【题型】填空题　【知识点】解析几何　【难度】medium
古希腊数学家阿波罗尼奥斯用不同的平面截同一圆锥，得到了三种圆锥曲线，其中的一种如图所示.用过$M$点且垂直于圆锥底面的平面截两个全等的对顶圆锥得到双曲线的一部分，已知高$|PO|=2$，底面圆的半径为$4$，$M$为母线$PB$的中点，平面与底面的交线$EF \perp AB$，则双曲线两渐近线所夹锐角的余弦值为\underline{\quad\quad\quad}

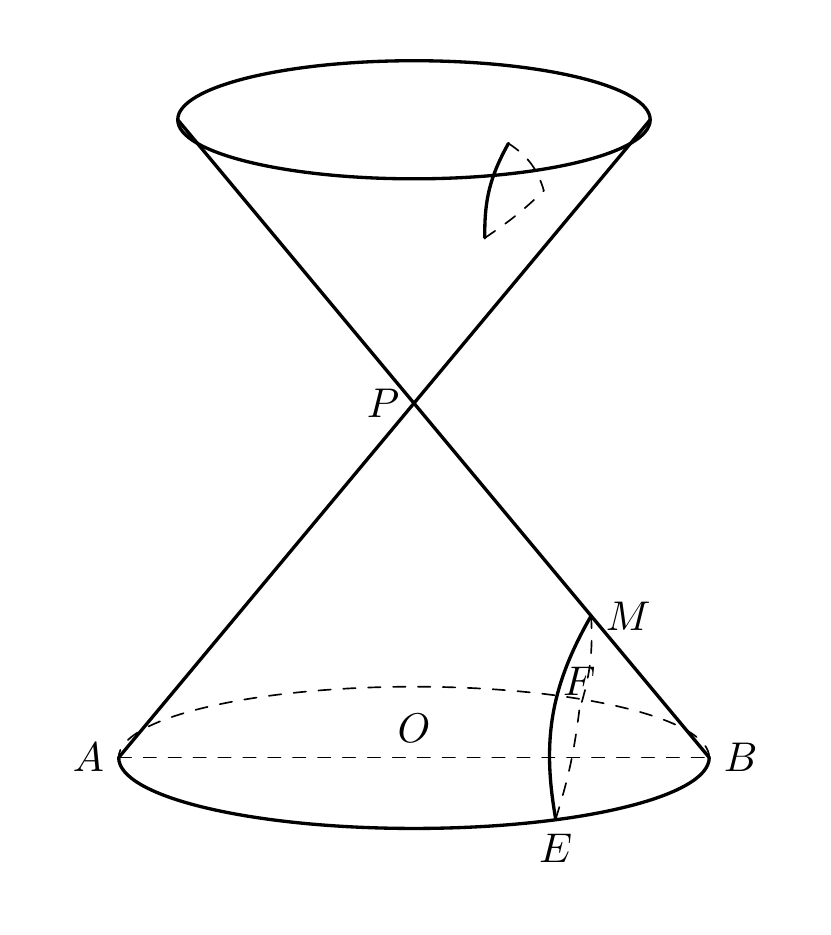
【解答】
\noindent 【答案】$\boldsymbol{\frac{3}{5}}$ / 0.6

\noindent 【知识点】根据$\boldsymbol{a}$、$\boldsymbol{b}$、$\boldsymbol{c}$求双曲线的标准方程、已知方程求双曲线的渐近线

\noindent 【分析】以过$M$点且垂直于圆锥底面的平面的中心为原点，平行于圆锥的轴为$x$轴建立坐标系，求出$M$,$E$坐标代入双曲线方程，进而求得渐近线方程，先求出两渐近线所夹锐角的正切值，再求余弦值即可.

\noindent 【详解】设$EF$交$OB$于$N$，

\noindent 以过$M$点且垂直于圆锥底面的平面的中心为原点，平行于圆锥的轴为$x$轴建立如图所示坐标系，

\noindent 因为圆锥的高$|PO|=|O'N|=2$，$M$是$PB$中点，且截面垂直于底面，

\noindent 所以$|MN|=\frac{1}{2}|PO|=1$，所以$M(1,0)$，

\noindent 又因为底面圆半径$|OB|=4$，

\noindent 所以$|ON|=\frac{1}{2}|OB|=2$，$|EN|=\sqrt{|OE|^2-|ON|^2}=2\sqrt{3}$，所以$E(2,2\sqrt{3})$，

\noindent 设双曲线方程为$\frac{x^2}{a^2}-\frac{y^2}{b^2}=1$，将$M(1,0)$，$E(2,2\sqrt{3})$，代入解得
\[
\begin{cases}
a=1 \\
b=2
\end{cases}
\]
\noindent 则双曲线的两条渐近线方程为$y=\pm\frac{b}{a}x=2x$，

\noindent 由对称性可知两条渐近线所夹锐角的正切值为$\left|\frac{2\times 2}{1-2^2}\right|=\frac{4}{3}$，

\noindent 所以双曲线两渐近线所夹锐角的余弦值为$\sqrt{\frac{1}{\left(\frac{4}{3}\right)^2+1}}=\frac{3}{5}$，

\noindent 故答案为：$\boldsymbol{\frac{3}{5}}$
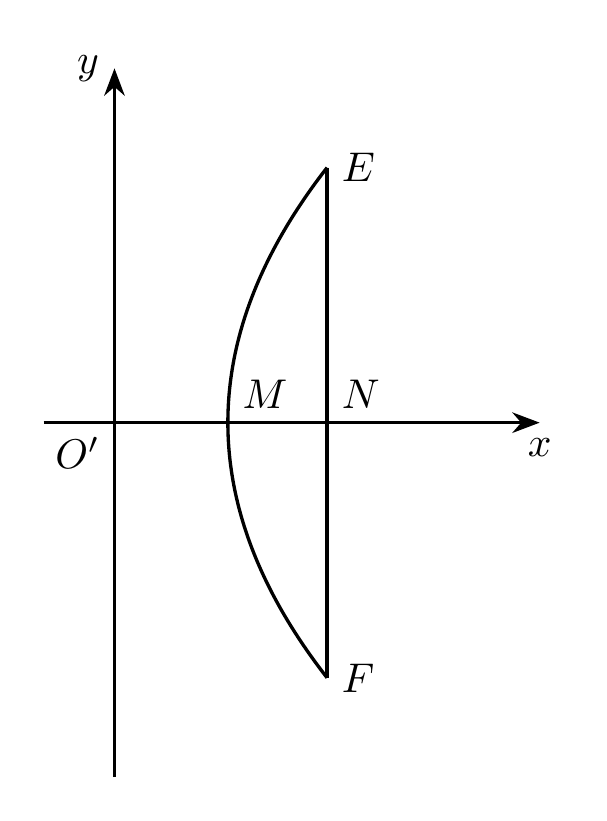